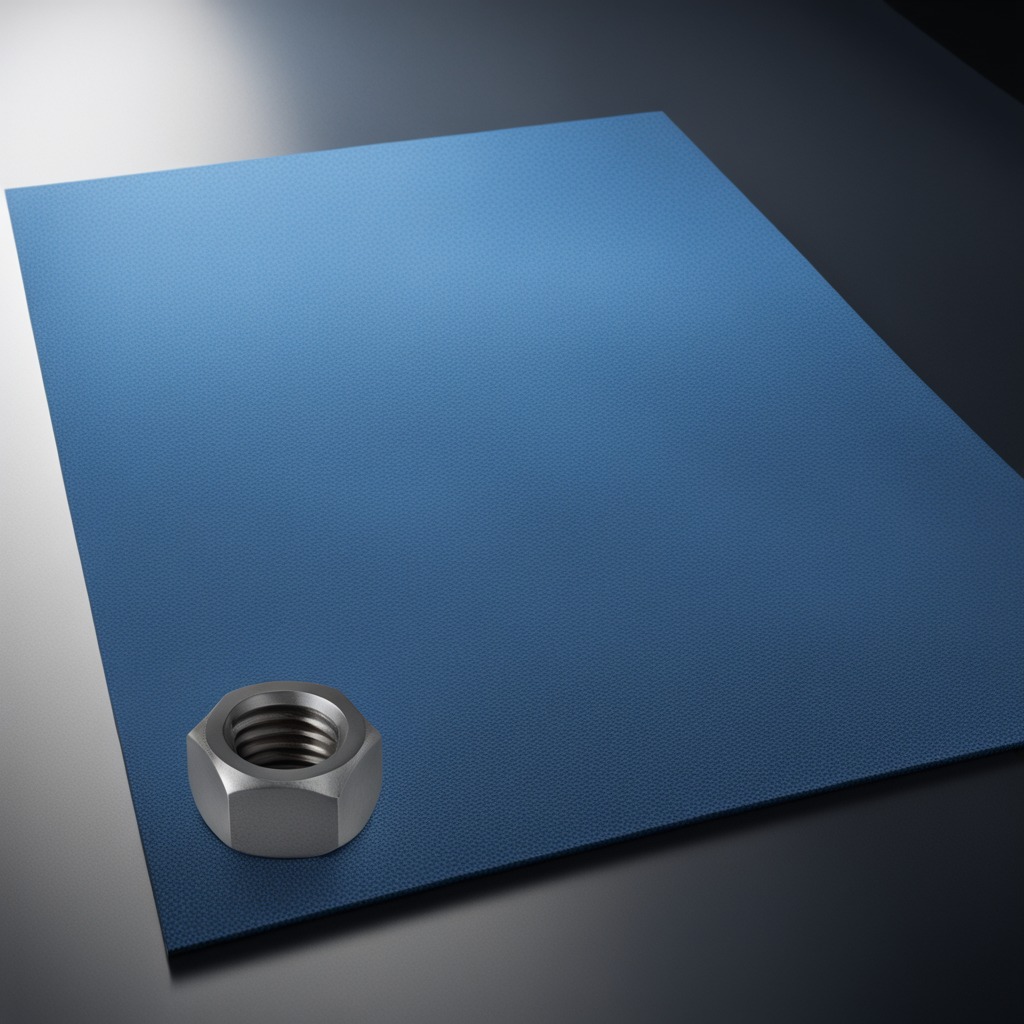
A metal nut is lying on the granite tabletop.